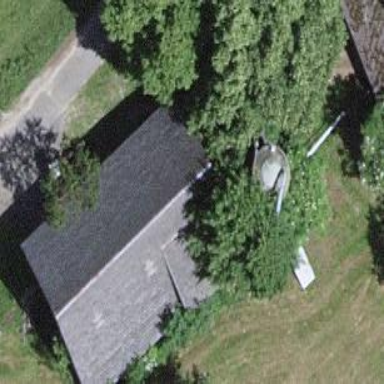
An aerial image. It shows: Barn.